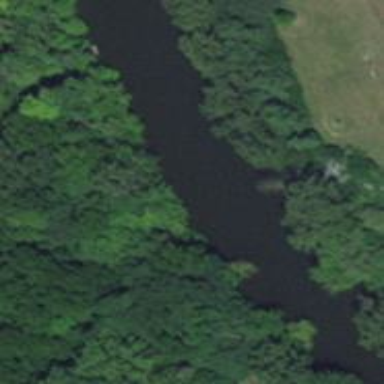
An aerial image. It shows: Beautiful view of river.